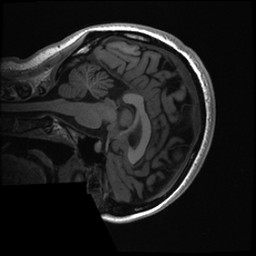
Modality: T1w
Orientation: sagittal